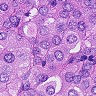
Metastatic tissue present: yes